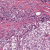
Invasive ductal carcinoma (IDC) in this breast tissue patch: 1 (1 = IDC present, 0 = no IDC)